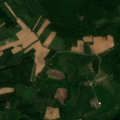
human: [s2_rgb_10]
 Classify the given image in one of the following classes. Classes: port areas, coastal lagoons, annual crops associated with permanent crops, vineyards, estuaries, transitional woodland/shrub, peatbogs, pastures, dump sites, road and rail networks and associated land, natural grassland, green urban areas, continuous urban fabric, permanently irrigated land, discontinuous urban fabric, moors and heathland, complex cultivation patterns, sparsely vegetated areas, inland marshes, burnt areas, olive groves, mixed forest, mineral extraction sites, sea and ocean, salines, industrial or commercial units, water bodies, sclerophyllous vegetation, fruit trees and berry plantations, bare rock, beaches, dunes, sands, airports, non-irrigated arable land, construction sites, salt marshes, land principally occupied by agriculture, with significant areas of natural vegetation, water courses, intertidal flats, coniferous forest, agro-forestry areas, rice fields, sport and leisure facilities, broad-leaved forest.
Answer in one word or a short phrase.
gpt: complex cultivation patterns, land principally occupied by agriculture, with significant areas of natural vegetation, broad-leaved forest